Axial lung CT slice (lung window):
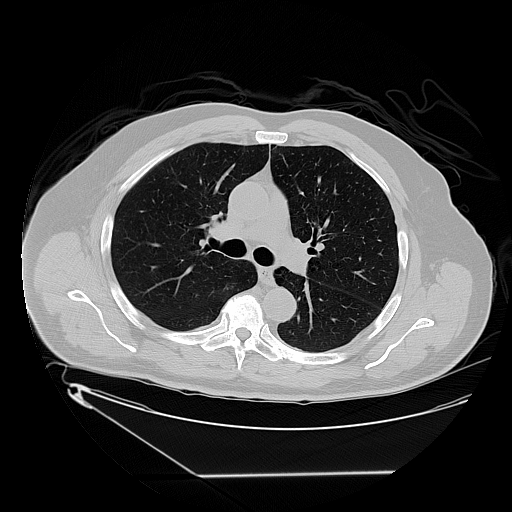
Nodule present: no